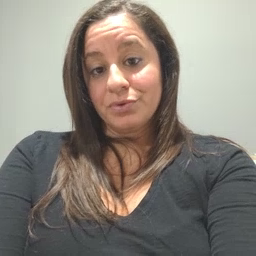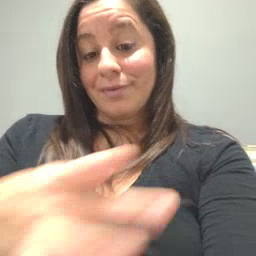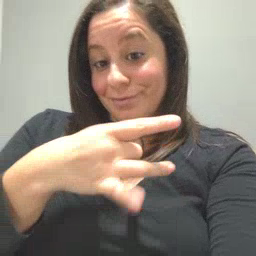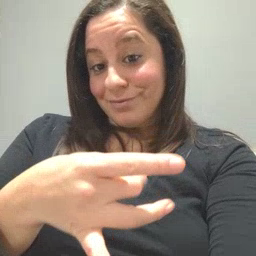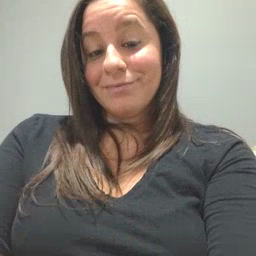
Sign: like